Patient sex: M
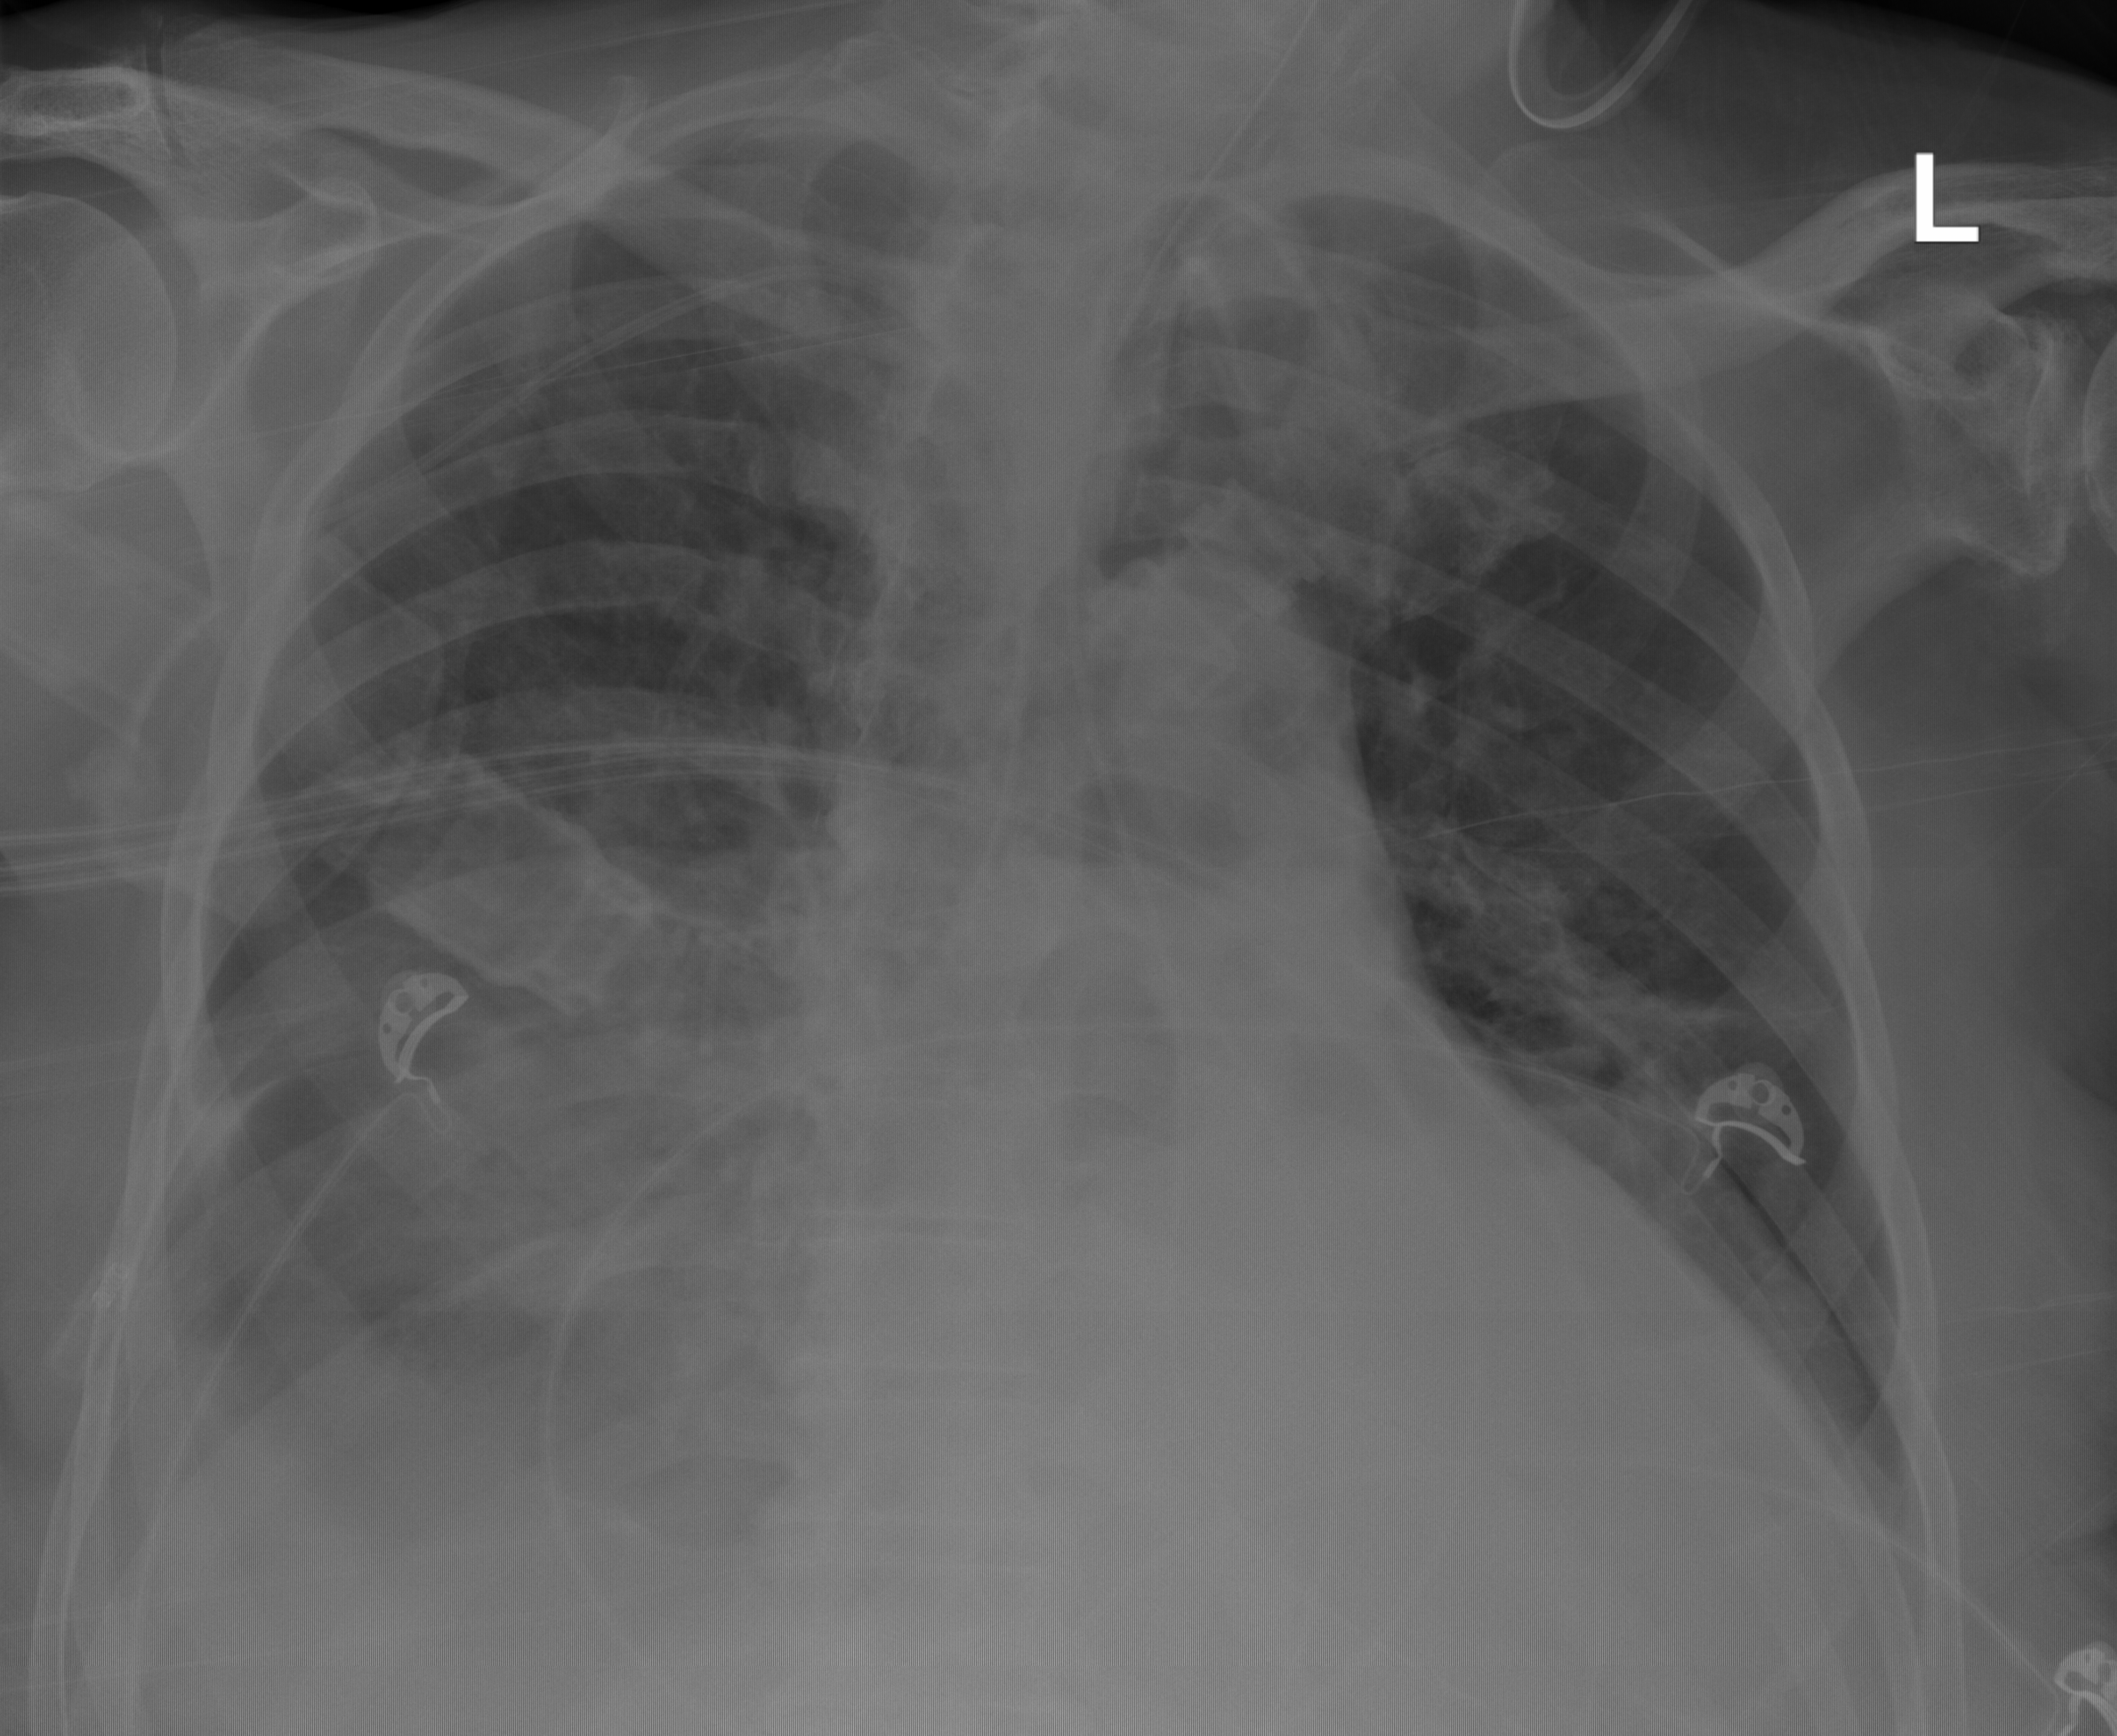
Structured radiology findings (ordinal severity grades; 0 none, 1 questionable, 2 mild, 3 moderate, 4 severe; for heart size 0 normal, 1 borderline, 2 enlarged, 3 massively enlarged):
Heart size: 2
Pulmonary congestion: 2
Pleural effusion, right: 2
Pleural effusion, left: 1
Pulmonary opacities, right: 0
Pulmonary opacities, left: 0
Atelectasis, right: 2
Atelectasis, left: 2